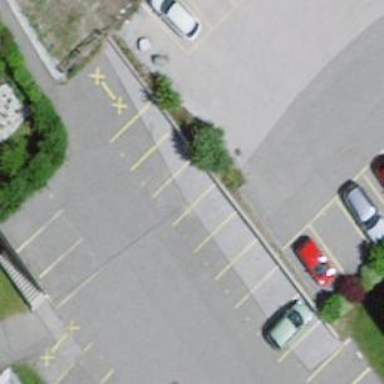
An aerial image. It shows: Parking area.